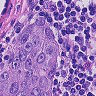
Metastatic tissue present: yes